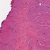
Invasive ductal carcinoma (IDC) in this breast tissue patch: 0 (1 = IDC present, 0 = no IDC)